Here is a 2-D grayscale rendering of raw bearing vibration samples (signal-to-image). Classify the bearing condition as one of: normal, inner_race, outer_race, ball.
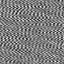
Answer: ball